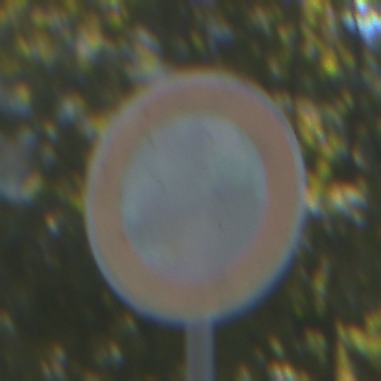
Verkehrszeichen: VerbotFahrzeugeAllerArt
Umgebung: Outdoor, Urban
Tageszeit: Midday
Wetter: Clear
Licht: Natural
Jahreszeit: NotSpecified
Kontrast: HighContrast